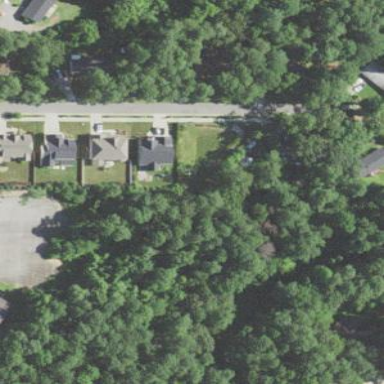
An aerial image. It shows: Residential area within neighborhood.